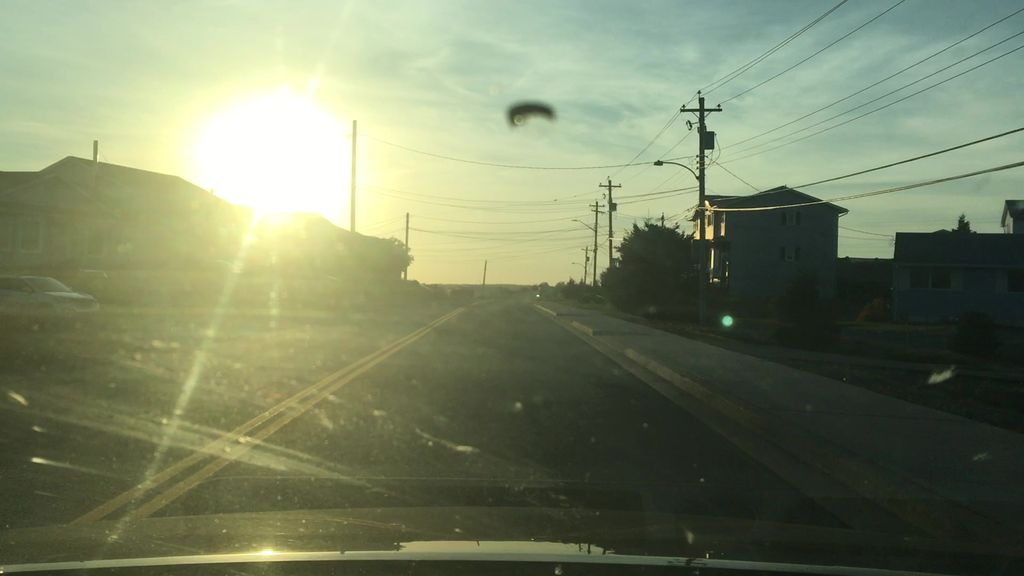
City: halifax